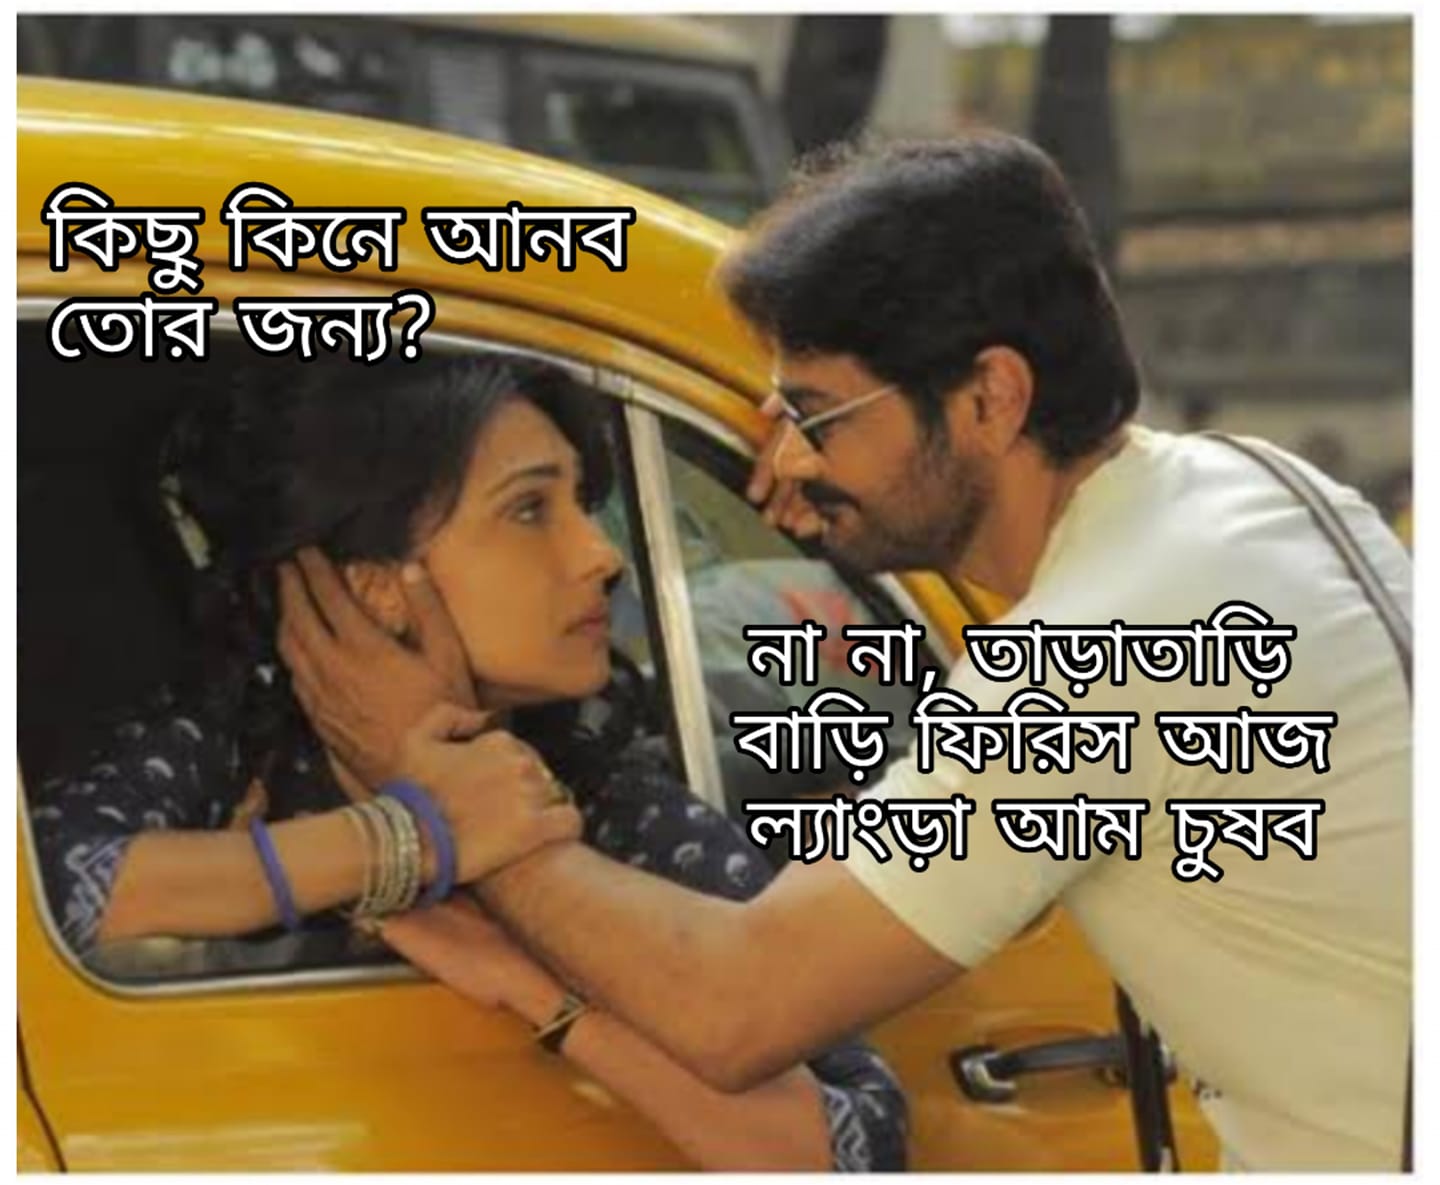
Caption: কিছু কিনে আনব তোর জন্য ?    না না , তাড়াতাড়ি বাড়ি ফিরিস আজ ল্যাংড়া আম চুষব
Label: hate